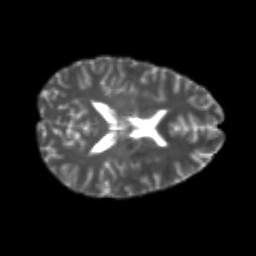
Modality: T2w
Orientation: axial
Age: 24
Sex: female
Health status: healthy
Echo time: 0.074 s